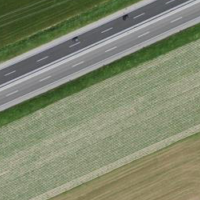
EUNIS habitat code: 57
Species observed at this site:
Milvus milvus
Pica pica